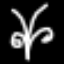
Label: squiggle